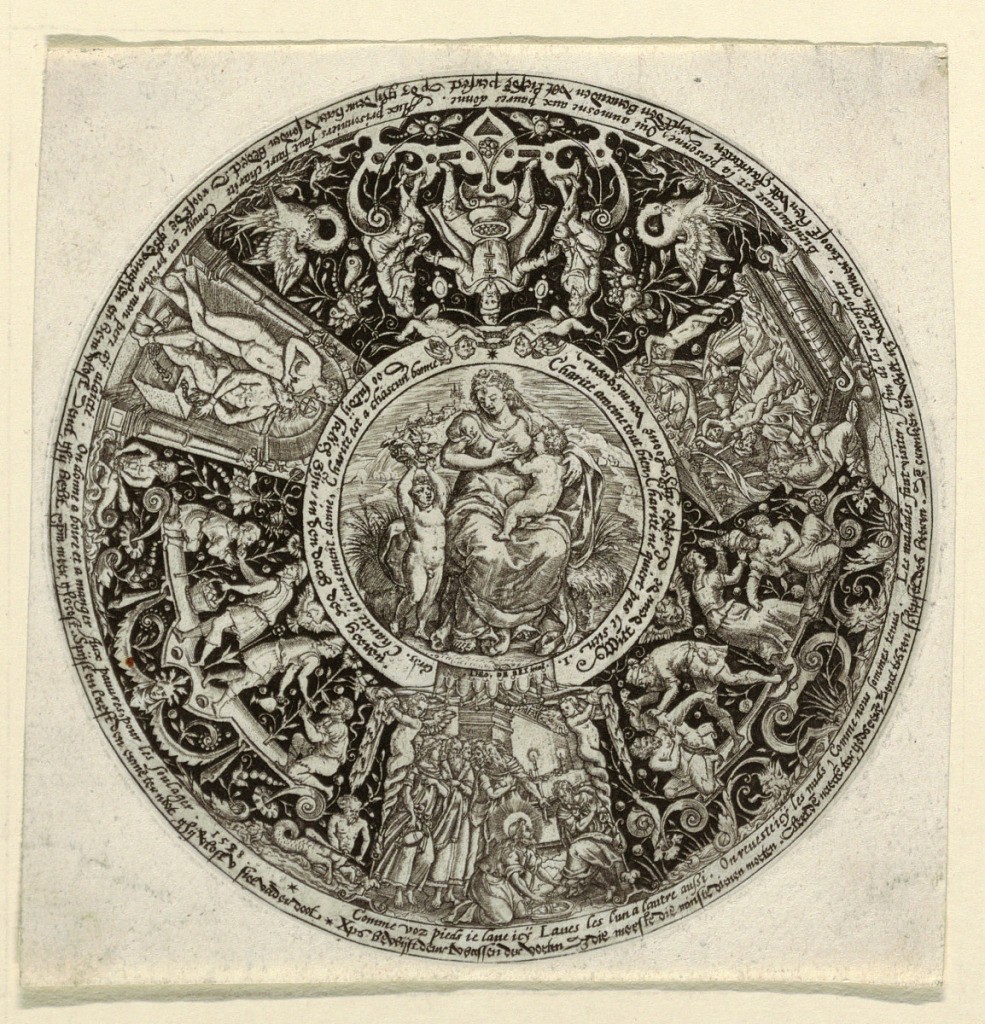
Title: Design for an Engraved Tazza with an Allegory of Charity
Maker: Theodor de Bry, Flemish, 1528 – 1598
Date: ca. 1588
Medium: Engraving on laid paper
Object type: Print
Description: Circular design for a footed dish (tazza), with a representation of Charity (Charitas) in the central medallion. Surrounding is a round band featuring representations of works of charity, including Christ washing the feet of the disciples; care of the wounded and sick; alms; Cimon chained and suckled by his daughter; distribution of food to the poor. Inscriptions in French and Low German.